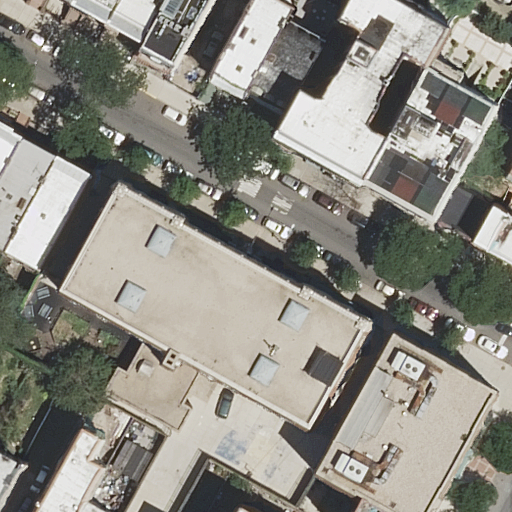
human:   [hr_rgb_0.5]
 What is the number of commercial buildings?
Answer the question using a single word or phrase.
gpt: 0

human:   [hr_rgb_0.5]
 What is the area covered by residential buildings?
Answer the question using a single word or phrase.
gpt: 4414m2

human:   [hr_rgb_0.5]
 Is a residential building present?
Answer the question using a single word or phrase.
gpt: yes

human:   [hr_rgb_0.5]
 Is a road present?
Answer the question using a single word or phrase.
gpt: yes

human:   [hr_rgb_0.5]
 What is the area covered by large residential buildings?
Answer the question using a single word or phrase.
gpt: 2615m2

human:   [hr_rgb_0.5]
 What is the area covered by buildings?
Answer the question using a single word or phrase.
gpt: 4414m2

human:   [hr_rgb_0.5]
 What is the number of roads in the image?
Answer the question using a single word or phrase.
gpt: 1

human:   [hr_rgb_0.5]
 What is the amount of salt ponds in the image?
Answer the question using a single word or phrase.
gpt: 0

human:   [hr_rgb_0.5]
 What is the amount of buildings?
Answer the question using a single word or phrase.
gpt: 20

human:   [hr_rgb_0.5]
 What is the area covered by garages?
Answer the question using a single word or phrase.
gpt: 0m2

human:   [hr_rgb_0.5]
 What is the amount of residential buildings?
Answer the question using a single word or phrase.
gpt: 20

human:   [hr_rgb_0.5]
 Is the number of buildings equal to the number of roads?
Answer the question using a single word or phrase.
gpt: no

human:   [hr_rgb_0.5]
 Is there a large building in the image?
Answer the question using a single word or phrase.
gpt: yes

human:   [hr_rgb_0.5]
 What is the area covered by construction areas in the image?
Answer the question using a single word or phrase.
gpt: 0m2

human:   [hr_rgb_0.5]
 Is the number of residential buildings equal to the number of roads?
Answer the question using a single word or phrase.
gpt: no

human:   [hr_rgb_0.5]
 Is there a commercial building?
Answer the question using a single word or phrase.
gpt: no

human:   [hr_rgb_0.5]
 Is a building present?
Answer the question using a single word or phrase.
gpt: yes

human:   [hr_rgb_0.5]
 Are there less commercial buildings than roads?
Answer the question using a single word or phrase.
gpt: yes

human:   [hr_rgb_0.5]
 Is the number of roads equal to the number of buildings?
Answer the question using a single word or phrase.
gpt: no

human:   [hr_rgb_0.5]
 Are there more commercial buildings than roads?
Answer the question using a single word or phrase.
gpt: no

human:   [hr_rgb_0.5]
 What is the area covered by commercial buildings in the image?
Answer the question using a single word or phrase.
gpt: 0m2

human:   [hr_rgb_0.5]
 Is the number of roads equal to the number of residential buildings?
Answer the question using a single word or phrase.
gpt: no

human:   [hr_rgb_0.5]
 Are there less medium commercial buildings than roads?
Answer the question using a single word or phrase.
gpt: yes

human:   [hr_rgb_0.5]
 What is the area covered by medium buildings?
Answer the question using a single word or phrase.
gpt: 1483m2

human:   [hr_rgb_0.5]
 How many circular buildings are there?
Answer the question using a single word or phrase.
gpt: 0

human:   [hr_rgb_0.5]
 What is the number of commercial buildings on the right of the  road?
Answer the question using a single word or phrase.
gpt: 0

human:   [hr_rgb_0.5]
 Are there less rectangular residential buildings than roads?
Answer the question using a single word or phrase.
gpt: no

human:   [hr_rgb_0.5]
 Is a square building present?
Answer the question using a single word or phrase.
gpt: no

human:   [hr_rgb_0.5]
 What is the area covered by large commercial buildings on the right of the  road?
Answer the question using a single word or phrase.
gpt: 0m2

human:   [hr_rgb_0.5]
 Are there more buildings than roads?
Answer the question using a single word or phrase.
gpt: yes

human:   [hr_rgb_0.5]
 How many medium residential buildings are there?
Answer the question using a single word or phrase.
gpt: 9

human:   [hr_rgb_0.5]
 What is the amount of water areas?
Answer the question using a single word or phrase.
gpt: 0

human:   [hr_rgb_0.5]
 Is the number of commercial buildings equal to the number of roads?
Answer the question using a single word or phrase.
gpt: no

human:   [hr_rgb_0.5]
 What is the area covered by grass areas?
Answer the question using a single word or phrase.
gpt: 0m2

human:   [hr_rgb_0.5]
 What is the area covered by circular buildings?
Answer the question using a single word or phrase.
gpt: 0m2

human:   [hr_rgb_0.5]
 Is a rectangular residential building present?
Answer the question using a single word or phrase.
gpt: yes

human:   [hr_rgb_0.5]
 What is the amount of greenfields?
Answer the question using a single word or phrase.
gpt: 0

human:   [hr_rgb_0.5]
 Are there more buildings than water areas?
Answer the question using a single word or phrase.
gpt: yes

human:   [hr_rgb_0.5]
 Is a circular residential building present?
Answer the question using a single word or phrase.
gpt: no

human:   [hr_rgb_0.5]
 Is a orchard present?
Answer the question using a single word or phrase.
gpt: no

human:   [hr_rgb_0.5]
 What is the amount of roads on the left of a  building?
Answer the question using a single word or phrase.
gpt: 1

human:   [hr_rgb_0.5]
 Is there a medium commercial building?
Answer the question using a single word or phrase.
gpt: no

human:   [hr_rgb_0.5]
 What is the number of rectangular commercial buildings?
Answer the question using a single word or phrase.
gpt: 0

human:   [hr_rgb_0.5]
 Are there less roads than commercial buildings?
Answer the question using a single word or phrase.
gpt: no

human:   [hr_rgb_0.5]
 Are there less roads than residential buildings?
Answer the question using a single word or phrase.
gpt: yes

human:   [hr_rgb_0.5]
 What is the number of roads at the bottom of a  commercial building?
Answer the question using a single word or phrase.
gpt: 0

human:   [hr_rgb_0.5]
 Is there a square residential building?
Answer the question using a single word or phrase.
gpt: no

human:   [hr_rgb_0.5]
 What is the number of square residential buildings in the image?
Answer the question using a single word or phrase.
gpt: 0

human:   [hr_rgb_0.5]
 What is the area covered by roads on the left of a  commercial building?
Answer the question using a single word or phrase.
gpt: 0m2

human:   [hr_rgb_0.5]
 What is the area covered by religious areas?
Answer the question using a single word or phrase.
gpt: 0m2

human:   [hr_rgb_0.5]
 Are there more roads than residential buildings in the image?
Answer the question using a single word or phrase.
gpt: no

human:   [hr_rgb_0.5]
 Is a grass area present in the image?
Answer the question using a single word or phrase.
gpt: no

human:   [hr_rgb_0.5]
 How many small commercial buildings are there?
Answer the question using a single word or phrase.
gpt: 0

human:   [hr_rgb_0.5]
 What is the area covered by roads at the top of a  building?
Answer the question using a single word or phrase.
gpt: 0m2

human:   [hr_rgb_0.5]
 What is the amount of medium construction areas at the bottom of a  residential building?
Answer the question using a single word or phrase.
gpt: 0

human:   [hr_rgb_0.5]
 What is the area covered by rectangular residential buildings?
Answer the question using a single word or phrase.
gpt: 1222m2

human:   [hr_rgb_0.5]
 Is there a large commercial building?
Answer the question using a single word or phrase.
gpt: no

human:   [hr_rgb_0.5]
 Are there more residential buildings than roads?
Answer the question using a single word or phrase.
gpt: yes

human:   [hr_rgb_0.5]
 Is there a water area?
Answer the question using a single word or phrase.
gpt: no

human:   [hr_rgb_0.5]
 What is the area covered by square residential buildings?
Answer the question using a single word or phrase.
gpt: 0m2

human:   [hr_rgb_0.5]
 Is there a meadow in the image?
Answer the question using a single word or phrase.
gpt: no

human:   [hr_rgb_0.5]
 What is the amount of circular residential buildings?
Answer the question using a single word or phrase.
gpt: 0

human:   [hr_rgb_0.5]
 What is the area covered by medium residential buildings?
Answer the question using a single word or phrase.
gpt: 1483m2

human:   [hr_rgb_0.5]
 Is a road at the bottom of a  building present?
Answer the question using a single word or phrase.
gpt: yes